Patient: sex F, age 58
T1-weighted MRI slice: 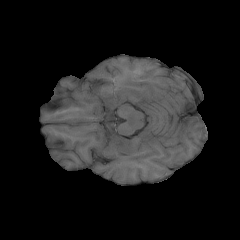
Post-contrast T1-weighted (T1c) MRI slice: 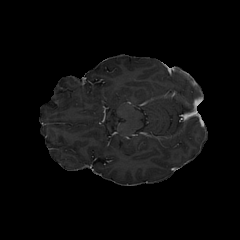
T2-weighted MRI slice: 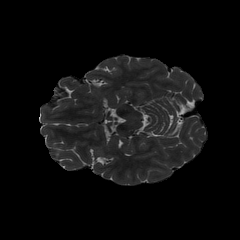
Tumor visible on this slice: no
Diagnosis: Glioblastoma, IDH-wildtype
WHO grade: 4